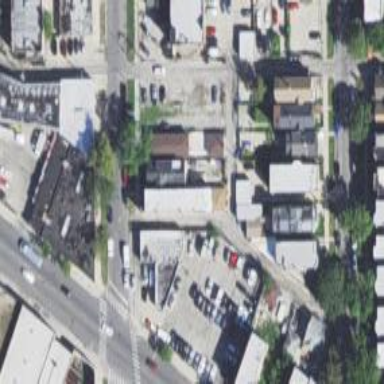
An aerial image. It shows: Alley classified as service road.